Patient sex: F
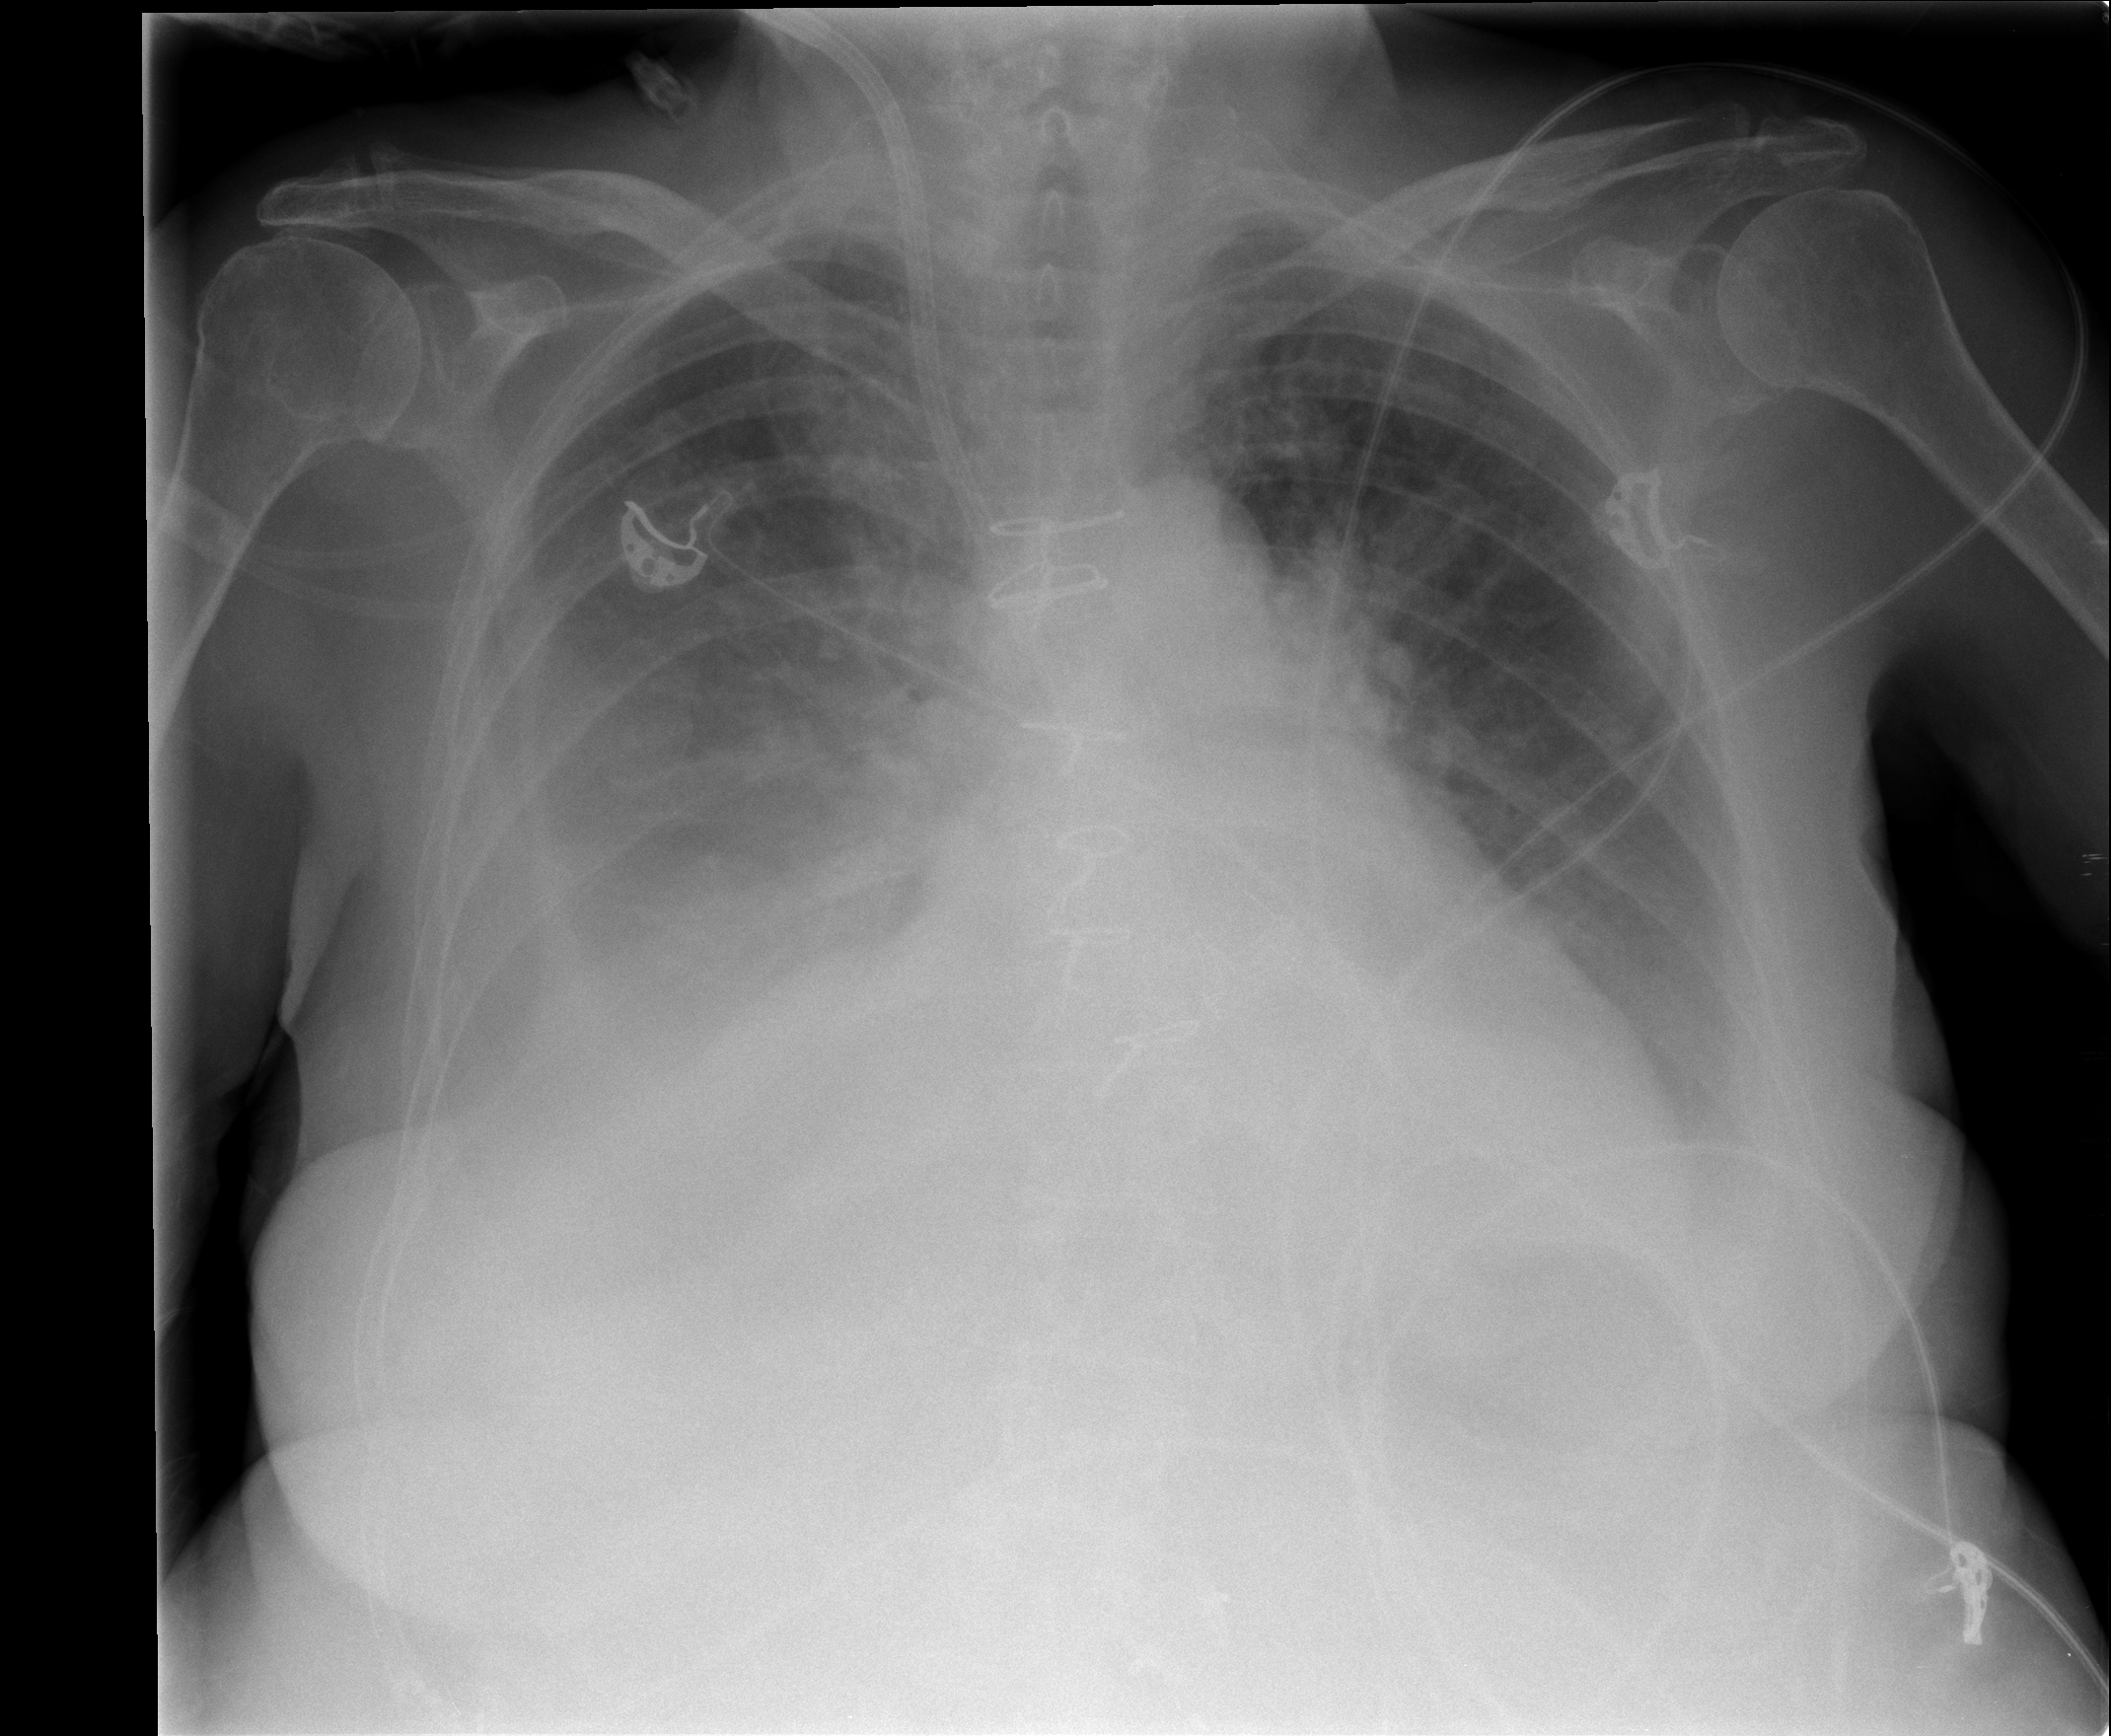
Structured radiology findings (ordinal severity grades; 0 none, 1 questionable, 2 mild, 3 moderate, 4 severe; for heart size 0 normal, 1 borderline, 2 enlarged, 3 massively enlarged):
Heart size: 2
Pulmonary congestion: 0
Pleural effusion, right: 3
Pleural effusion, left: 2
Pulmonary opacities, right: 0
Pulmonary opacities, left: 0
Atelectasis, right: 2
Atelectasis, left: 2